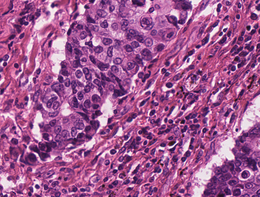
Tumor epithelial tissue: yes
Tumor-associated stroma tissue: yes
Normal tissue: no